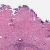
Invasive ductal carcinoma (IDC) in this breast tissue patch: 1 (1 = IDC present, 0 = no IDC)